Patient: sex F, age 57
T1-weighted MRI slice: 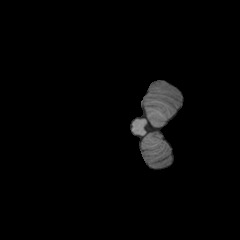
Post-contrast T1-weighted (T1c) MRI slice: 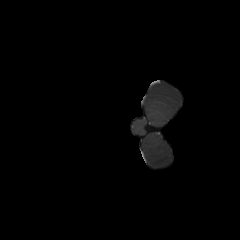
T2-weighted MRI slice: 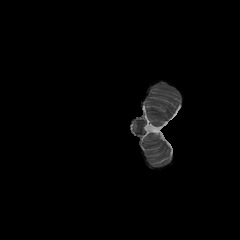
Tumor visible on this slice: no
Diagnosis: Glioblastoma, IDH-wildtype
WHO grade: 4